Question: I'm trying to add few sliders on website and I got stucked. I've downloaded nouislider script directly from their website and before that, I added jQuery 1.8.0 to my website. This is what I produced:
'''
<head>
...
<link rel="stylesheet" href="Content/noUiSlider/jquery.nouislider.css" type="text/css">
<script src="Scripts/jquery-1.8.0.min.js"></script>
<script src="Scripts/jquery.nouislider.js"></script>
<script src="Scripts/website.js"></script>
...
</head>
<body>
...
<div id="sslider" class="noUi-target noUi-ltr noUi-horizontal noUi-background"></div>
...
</body>
'''
'''
(function () {
$("#sslider").noUiSlider({
start: 5,
range: {
'min': 1,
'max': 80
}
});
})();
'''
When I debug in Chrome, I' catching exactly this:

Can you help me?
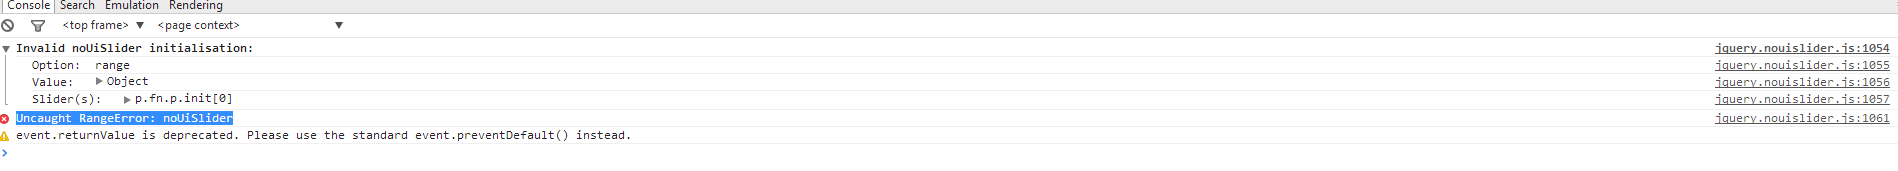
Answer: Ok, problem solved. I have downloaded jquery.nouislider.js from NuGet (from VisualStudio 2013) and they provided me older or broken file. I thought the file was from website, but I browsed NuGet and noticed, that I have already downloaded from there.
There is no problem with code but with file. Lesson: before asking question, compare official files with those you already have installed.